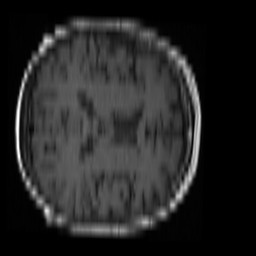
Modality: T1w
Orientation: axial
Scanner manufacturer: ge
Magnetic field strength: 1.5 T
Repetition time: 0.5167 s
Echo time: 0.011 s